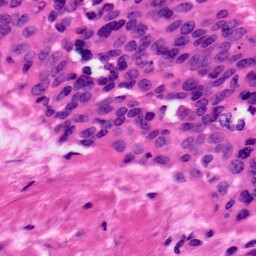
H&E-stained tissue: Ovarian